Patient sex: M
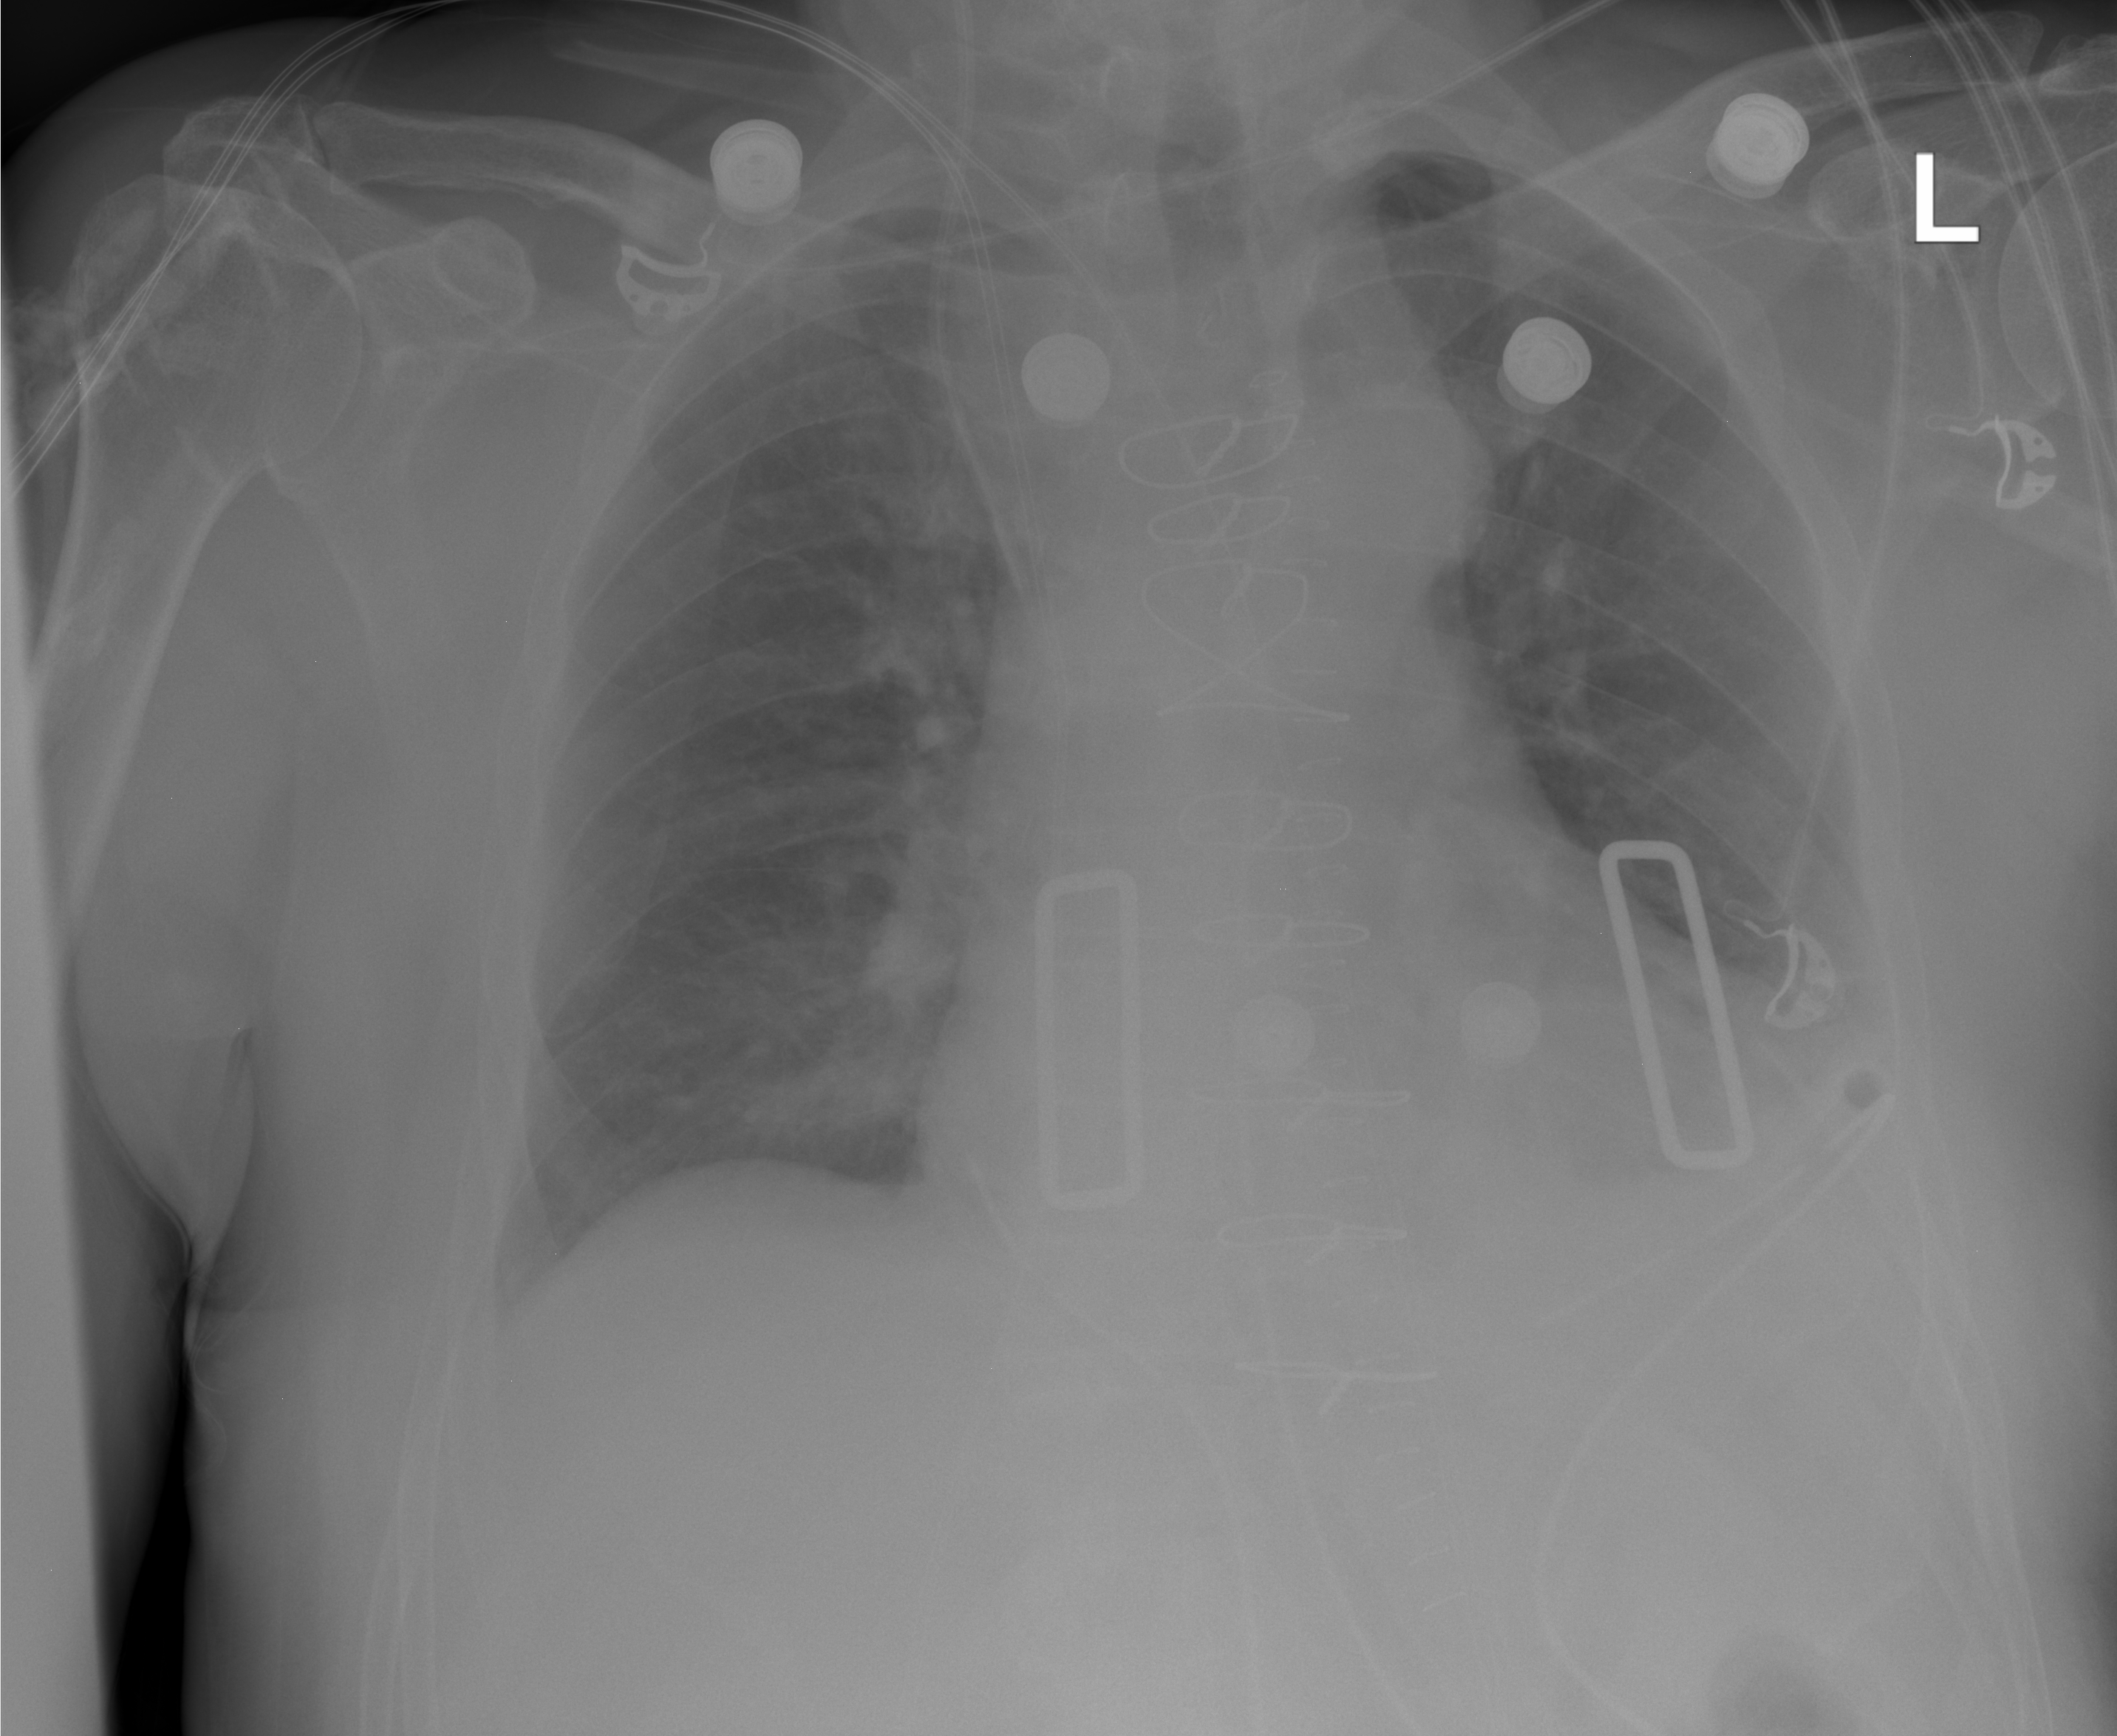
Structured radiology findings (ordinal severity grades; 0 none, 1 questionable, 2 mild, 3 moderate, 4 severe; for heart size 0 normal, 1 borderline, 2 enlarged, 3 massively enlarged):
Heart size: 2
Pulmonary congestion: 0
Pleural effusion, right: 0
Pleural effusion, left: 0
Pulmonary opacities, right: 0
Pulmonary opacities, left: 0
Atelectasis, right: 2
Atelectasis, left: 2